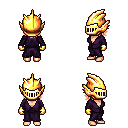
a pixel art fantasy rpg character, female body template, human, light skin, purple robe, teal pants, red long bangs hairstyle, gold helm, gold gloves, four views (front, back, left, right), 2x2 character sprite sheet, small pixel art, hard edges, no anti-aliasing